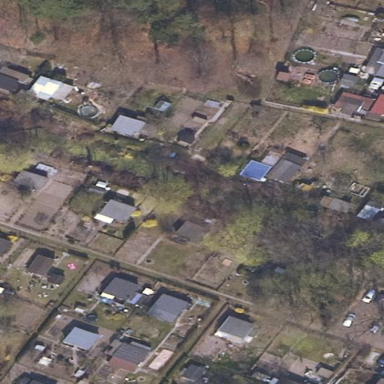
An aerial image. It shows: Allotments area.